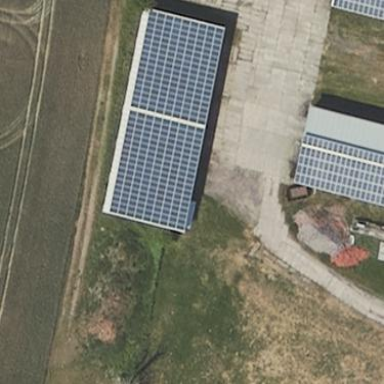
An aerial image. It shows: Gabled roof of grey-colored farm auxiliary building with its roof oriented along the structure.